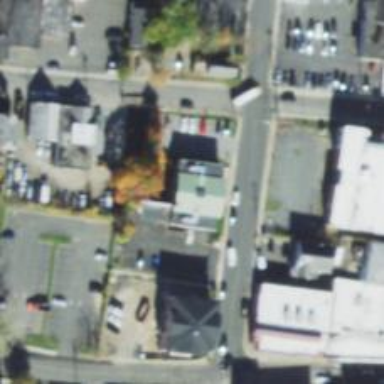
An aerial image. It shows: Post office.